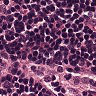
Metastatic tissue present: no